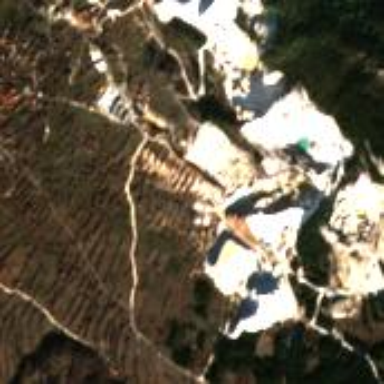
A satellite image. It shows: Quarry area.